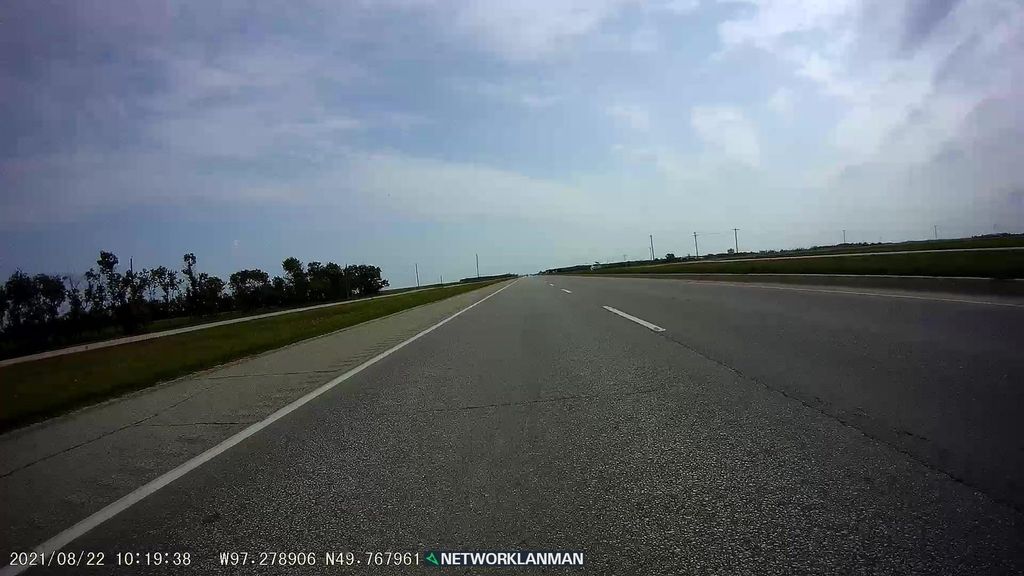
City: winnipeg